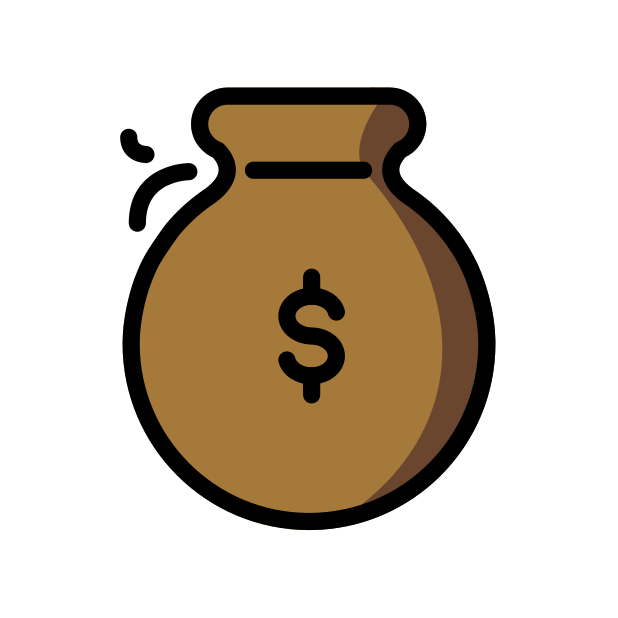
Emoji: 💰
Name: money bag
Unicode: 0x1f4b0